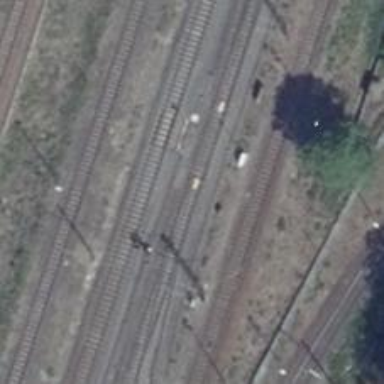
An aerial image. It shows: Railway switch.